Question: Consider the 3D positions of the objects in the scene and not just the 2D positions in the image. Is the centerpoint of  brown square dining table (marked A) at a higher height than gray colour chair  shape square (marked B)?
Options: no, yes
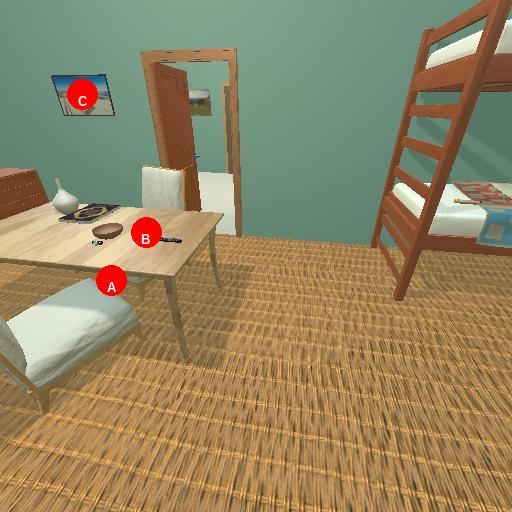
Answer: no